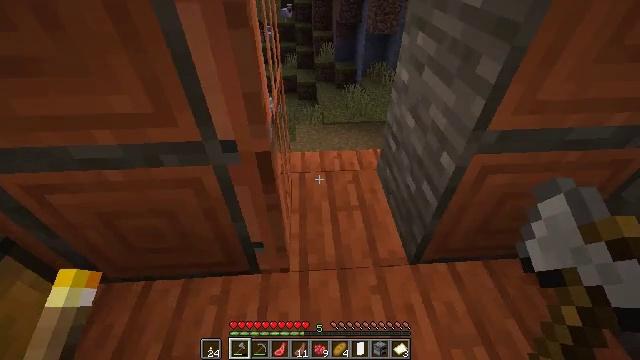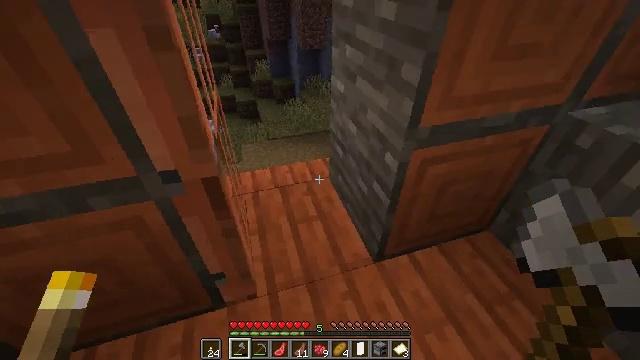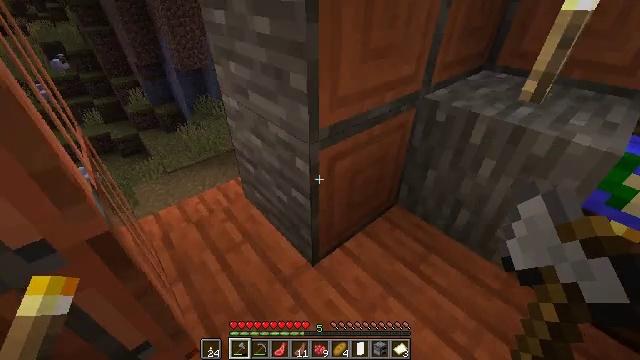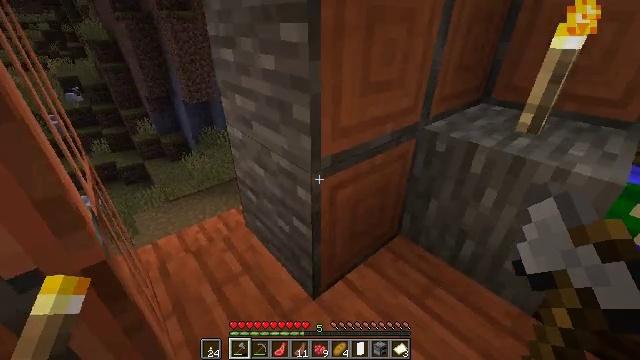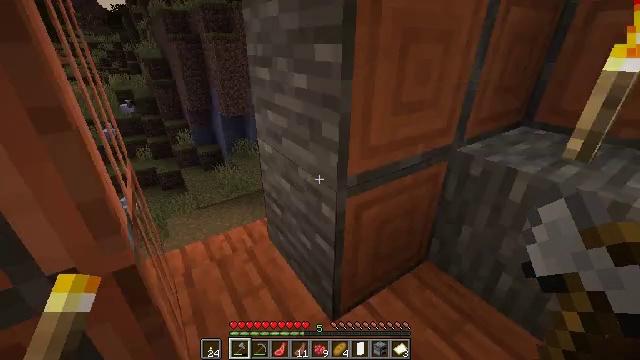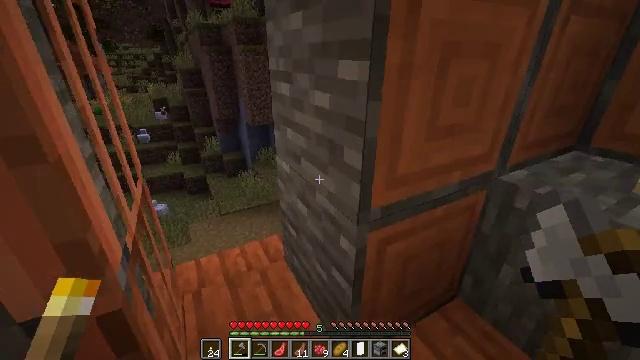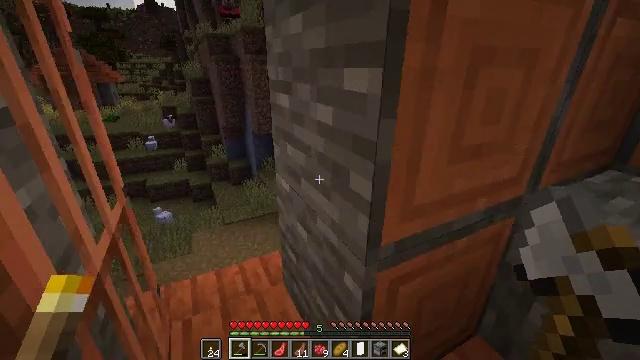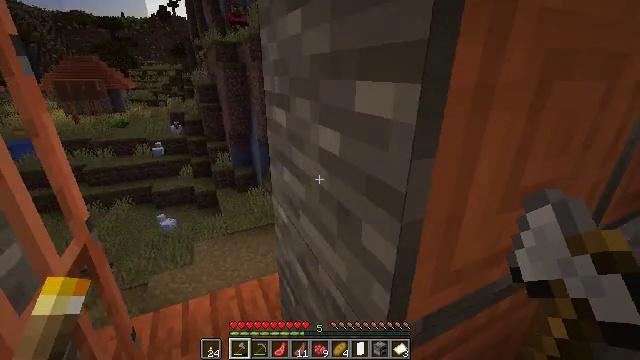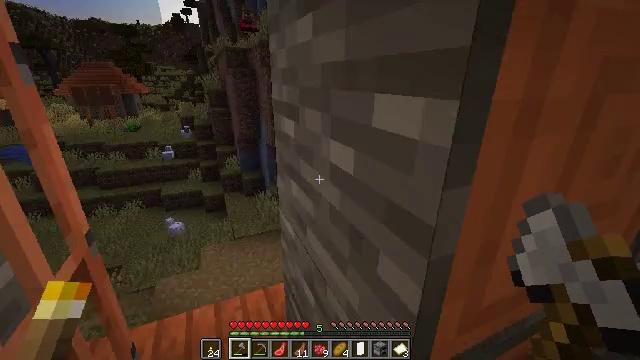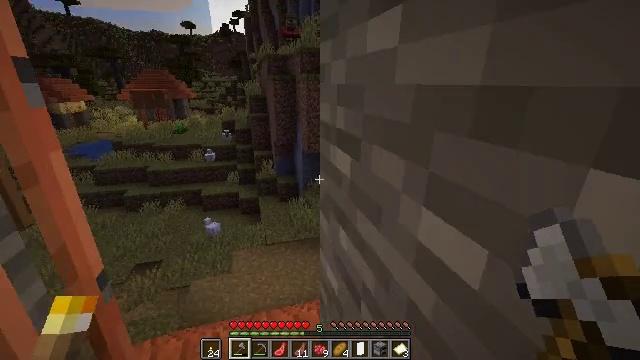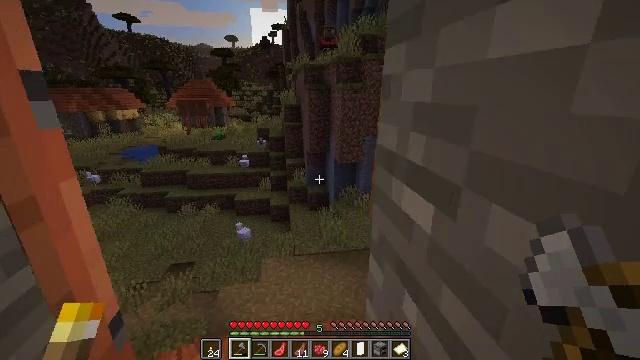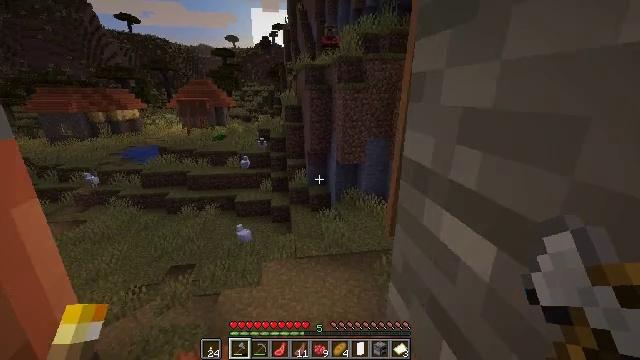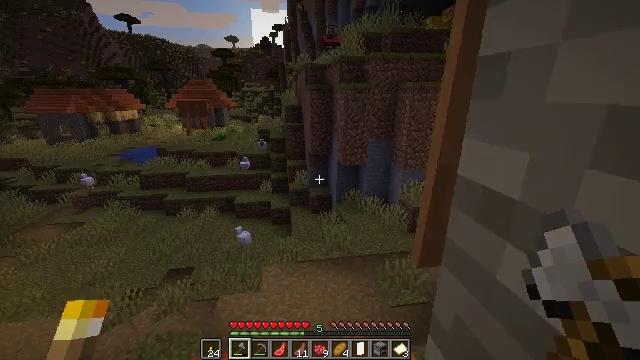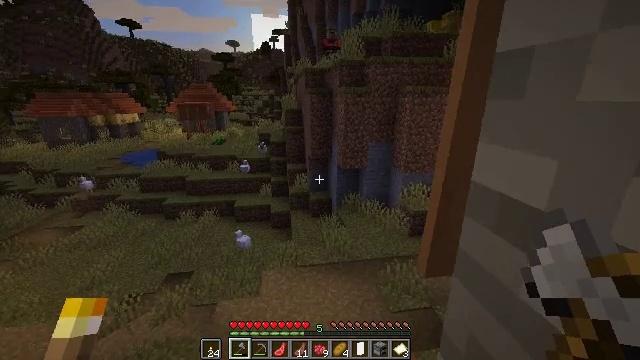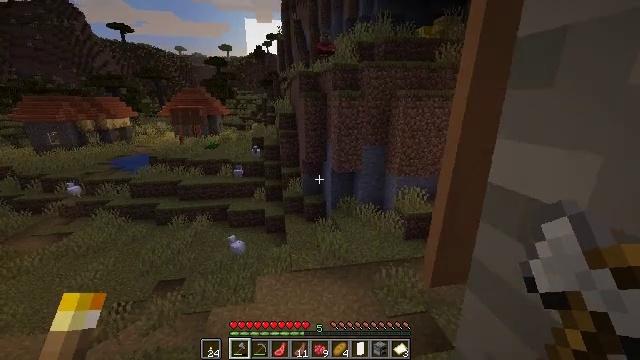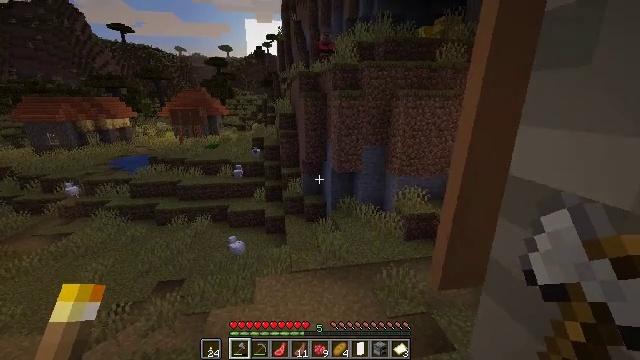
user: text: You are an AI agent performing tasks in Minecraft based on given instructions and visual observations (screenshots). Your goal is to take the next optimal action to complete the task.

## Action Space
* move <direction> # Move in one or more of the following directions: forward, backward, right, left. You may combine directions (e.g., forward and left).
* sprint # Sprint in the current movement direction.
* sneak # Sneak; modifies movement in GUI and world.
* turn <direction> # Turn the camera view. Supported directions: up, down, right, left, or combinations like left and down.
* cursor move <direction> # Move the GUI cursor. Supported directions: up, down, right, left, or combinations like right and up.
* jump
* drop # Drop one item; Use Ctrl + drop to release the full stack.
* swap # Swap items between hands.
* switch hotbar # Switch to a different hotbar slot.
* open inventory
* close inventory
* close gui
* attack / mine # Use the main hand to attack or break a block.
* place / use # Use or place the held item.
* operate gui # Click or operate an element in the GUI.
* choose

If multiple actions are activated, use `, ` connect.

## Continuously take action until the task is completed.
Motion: motion action
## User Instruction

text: Remove the brown wall banner for reuse.
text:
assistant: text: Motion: turn right and up
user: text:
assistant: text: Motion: turn right and up
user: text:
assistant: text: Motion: turn up
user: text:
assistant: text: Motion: move forward, turn left and up
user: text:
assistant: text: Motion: move forward, turn left and up
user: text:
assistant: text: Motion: move forward, turn left and up
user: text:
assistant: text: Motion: move forward, turn left and up
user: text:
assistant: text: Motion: move forward, turn left and up
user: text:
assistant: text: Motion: move forward, turn left and up
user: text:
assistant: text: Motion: move forward, turn left and up
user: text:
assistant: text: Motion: move forward
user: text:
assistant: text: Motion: no_op
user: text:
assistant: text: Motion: no_op
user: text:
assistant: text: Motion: turn right
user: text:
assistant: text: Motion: no_op
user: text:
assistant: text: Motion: no_op
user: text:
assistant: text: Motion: no_op
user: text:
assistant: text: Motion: no_op
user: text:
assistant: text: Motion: no_op
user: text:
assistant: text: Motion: no_op
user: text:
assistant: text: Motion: no_op
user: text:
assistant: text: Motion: no_op
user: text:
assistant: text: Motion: no_op
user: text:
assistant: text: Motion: no_op
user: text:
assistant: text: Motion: no_op
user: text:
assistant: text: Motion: no_op
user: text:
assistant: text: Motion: no_op
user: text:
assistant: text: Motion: no_op
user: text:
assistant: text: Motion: no_op
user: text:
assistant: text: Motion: move forward, turn left